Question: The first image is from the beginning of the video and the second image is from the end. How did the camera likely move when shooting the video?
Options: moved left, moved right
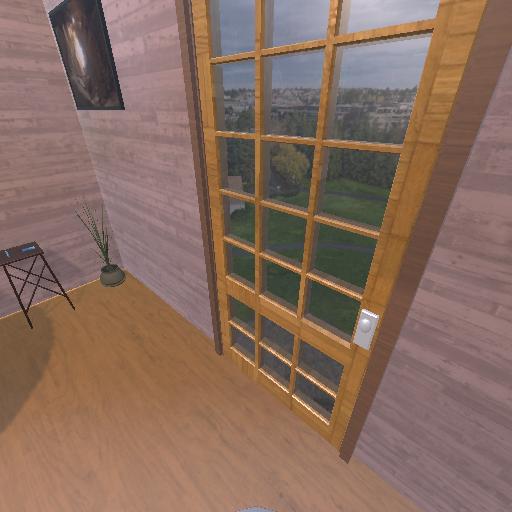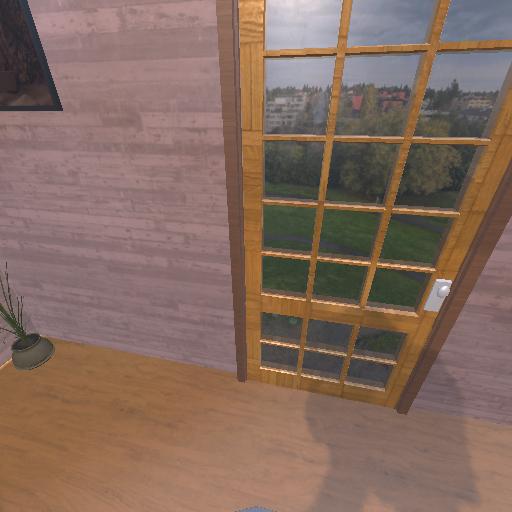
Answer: moved left